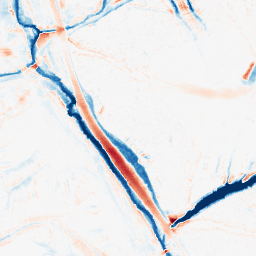
Category: morphological
Decomposition family: tophat_combined
Decomposition parameters: size: 10
Upsampling method: sinc_hamming
Upsampling parameters: scale: 4
kernel_size: 16
Upsampling scale: 4